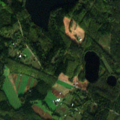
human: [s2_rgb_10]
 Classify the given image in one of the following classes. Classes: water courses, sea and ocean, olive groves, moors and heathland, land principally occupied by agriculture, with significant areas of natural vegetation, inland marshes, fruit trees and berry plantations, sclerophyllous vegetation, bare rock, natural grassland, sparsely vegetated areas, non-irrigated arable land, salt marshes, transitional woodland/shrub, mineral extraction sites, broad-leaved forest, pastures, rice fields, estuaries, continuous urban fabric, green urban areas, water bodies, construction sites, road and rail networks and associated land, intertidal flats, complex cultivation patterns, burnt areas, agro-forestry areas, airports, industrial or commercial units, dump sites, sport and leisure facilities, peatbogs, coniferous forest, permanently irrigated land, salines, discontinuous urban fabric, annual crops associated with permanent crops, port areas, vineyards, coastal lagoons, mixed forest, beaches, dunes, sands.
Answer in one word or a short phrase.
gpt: land principally occupied by agriculture, with significant areas of natural vegetation, broad-leaved forest, coniferous forest, mixed forest, transitional woodland/shrub, water bodies